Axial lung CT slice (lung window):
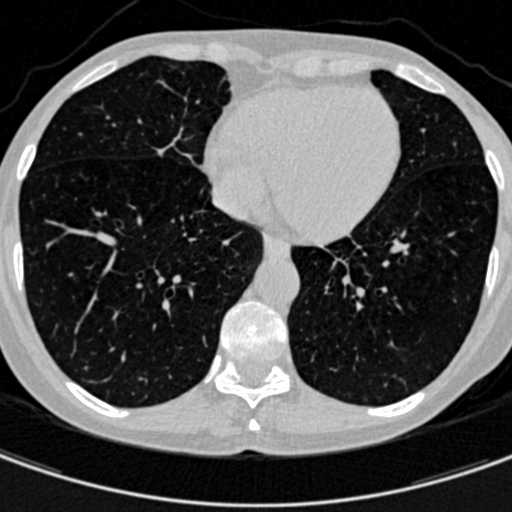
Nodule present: no